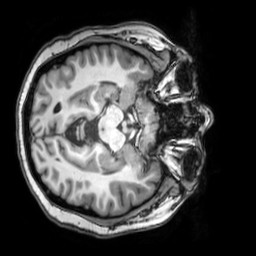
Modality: T1w
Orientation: axial
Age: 28
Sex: female
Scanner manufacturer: philips
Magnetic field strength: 3 T
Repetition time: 0.008113 s
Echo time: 0.003709 s